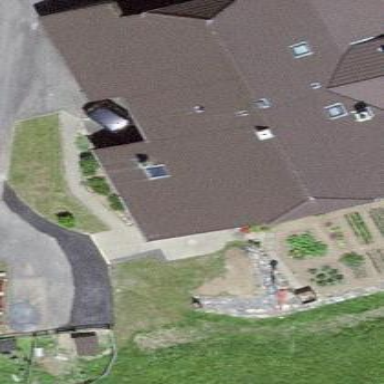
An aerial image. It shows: Farm building.